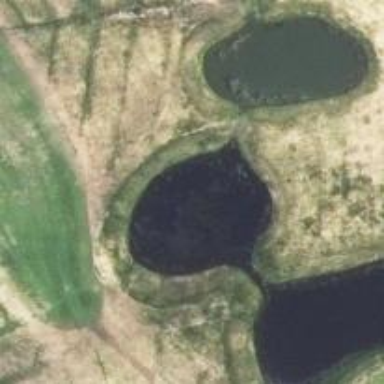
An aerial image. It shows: Picturesque scene of golf course with lateral water hazard.